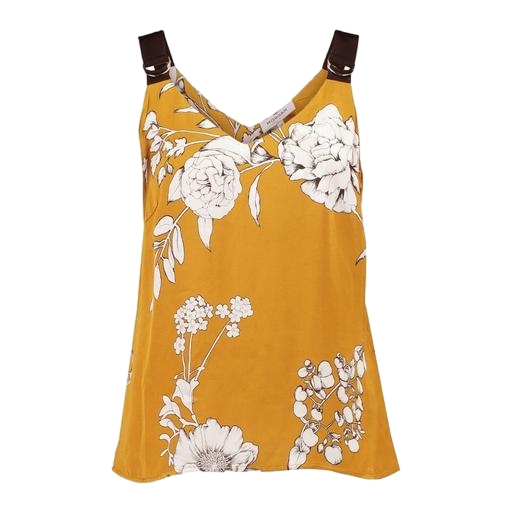
yellow floral strappy v-neck top, yellow floral-print top, floral print tank top, white background